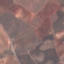
Land use / land cover: PermanentCrop